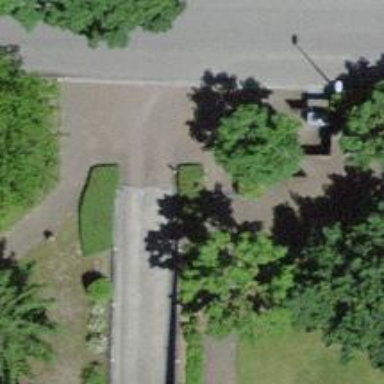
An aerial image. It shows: Paved footway.